Question: Can anyone give me a hand with this layout for my ListView items, im trying to achieve this
This is my layout xml file and its not showing nothing but the date, first Team Name and Logo,
'''
<?xml version="1.0" encoding="utf-8"?>
<LinearLayout xmlns:android="http://schemas.android.com/apk/res/android"
android:layout_width="fill_parent"
android:layout_height="wrap_content"
android:orientation="vertical"
android:padding="5dip">
<!-- date -->
<TextView
android:id="@+id/game_date"
android:layout_width="wrap_content"
android:layout_height="wrap_content"
android:textColor="#c2c2c2"
android:typeface="sans"
android:textSize="11dip"
android:layout_weight="1"
android:layout_gravity="center"/>
<LinearLayout
android:layout_width="fill_parent"
android:layout_height="wrap_content"
android:orientation="horizontal"
android:padding="5dip">
<LinearLayout
android:layout_width="fill_parent"
android:layout_height="wrap_content"
android:orientation="vertical"
android:padding="5dip">
<!-- team1 -->
<TextView
android:id="@+id/team1"
android:layout_toLeftOf="@+id/team_logo"
android:layout_width="80dip"
android:layout_height="80dip"
android:text="Equipo 1"
android:textColor="#c2c2c2"
android:typeface="sans"
android:textSize="13dip" />
<!-- game_team1_logo -->
<ImageView
android:id="@+id/game_team1_logo"
android:layout_width="40dip"
android:layout_height="40dip"
android:src="@drawable/list_placeholder"
android:layout_weight="1"/>
</LinearLayout>
<LinearLayout
android:layout_width="fill_parent"
android:layout_height="wrap_content"
android:orientation="vertical"
android:padding="5dip">
<LinearLayout
android:layout_width="fill_parent"
android:layout_height="wrap_content"
android:orientation="horizontal"
android:padding="5dip">
<!-- game_score_team1 -->
<TextView
android:id="@+id/game_score_team1"
android:layout_width="10dip"
android:layout_height="10dip"
android:text=" 0 "
android:textColor="#ffffff"
android:typeface="sans"
android:textSize="30dip" />
<!-- divider -->
<TextView
android:layout_width="10dip"
android:layout_height="10dip"
android:text=" - "
android:textColor="#c2c2c2"
android:typeface="sans"
android:textSize="30dip" />
<!-- game_score_team2 -->
<TextView
android:id="@+id/game_score_team2"
android:layout_width="10dip"
android:layout_height="10dip"
android:text=" 0 "
android:textColor="#ffffff"
android:typeface="sans"
android:textSize="30dip" />
</LinearLayout>
<!-- game_status -->
<TextView
android:id="@+id/game_status"
android:layout_width="wrap_content"
android:layout_height="wrap_content"
android:text=" FINALIZADO "
android:textColor="#ffffff"
android:typeface="sans"
android:textSize="30dip" />
</LinearLayout>
<LinearLayout
android:layout_width="fill_parent"
android:layout_height="wrap_content"
android:orientation="vertical"
android:padding="5dip">
<!-- team2 -->
<TextView
android:id="@+id/team2"
android:layout_width="80dip"
android:layout_height="80dip"
android:text="Equipo 2"
android:textColor="#c2c2c2"
android:typeface="sans"
android:textSize="13dip" />
<!-- game_team2_logo -->
<ImageView
android:id="@+id/game_team2_logo"
android:layout_width="40dip"
android:layout_height="40dip"
android:src="@drawable/list_placeholder"
android:layout_weight="1"/>
</LinearLayout>
</LinearLayout>
</LinearLayout>
'''
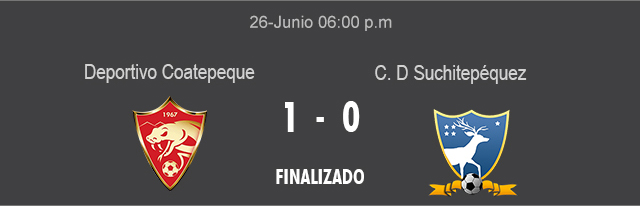
Answer: For your team1 'LinearLayout' you're using 'android:layout_width="fill_parent"'.
'''
<LinearLayout
android:layout_width="fill_parent"
android:layout_height="wrap_content"
android:orientation="vertical"
android:padding="5dip">
<!-- team1 -->
<TextView
android:id="@+id/team1"
android:layout_toLeftOf="@+id/team_logo"
android:layout_width="80dip"
android:layout_height="80dip"
android:text="Equipo 1"
android:textColor="#c2c2c2"
android:typeface="sans"
android:textSize="13dip" />
<!-- game_team1_logo -->
<ImageView
android:id="@+id/game_team1_logo"
android:layout_width="40dip"
android:layout_height="40dip"
android:src="@drawable/list_placeholder"
android:layout_weight="1"/>
</LinearLayout>
'''
Try changing it to 'wrap_content' instead. By using 'fill_parent' you're forcing the other elements off the screen.
You'll also need to use 'wrap_content' for the width of the other layouts.